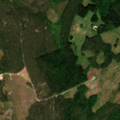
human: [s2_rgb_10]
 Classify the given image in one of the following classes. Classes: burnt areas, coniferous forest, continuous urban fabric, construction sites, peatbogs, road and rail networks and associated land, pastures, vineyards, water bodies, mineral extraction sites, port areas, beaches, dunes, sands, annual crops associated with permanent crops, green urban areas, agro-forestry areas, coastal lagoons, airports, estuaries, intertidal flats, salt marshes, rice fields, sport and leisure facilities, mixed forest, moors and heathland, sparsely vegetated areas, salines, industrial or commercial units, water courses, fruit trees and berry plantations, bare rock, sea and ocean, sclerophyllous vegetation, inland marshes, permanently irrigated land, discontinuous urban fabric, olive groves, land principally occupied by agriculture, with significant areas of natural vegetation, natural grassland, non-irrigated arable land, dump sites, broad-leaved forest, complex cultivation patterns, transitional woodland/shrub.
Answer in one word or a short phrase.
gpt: coniferous forest, mixed forest, transitional woodland/shrub